Interaction volume radius: 5 \u00c5
Interaction volume height: 25 \u00c5
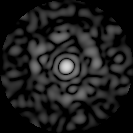
Disorder parameter: 0.778